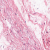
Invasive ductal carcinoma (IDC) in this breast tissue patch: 0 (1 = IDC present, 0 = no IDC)